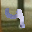
Label: 4